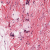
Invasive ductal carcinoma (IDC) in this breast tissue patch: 0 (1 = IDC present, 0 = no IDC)